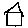
Label: house